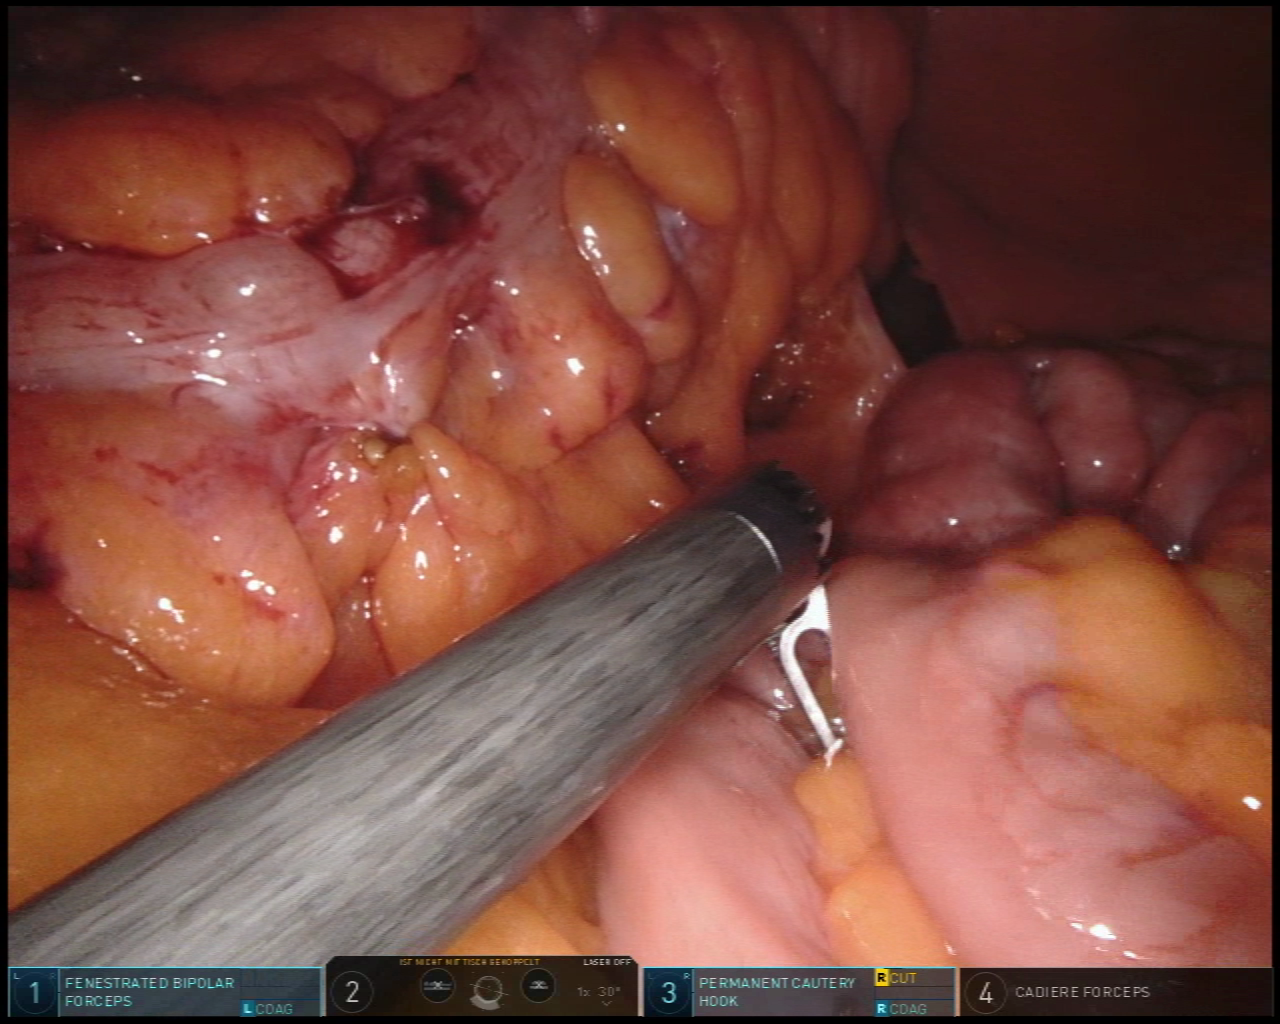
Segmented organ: colon
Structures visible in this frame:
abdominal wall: yes
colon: yes
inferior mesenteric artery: no
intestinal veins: no
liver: no
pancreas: no
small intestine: yes
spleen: no
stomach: no
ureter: no
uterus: no
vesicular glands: no